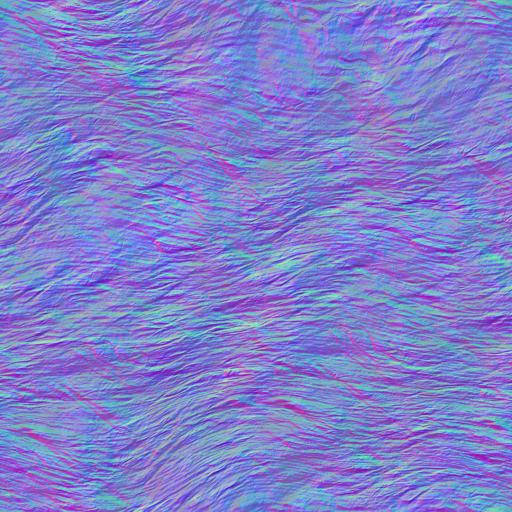
fire lava magma vulcan